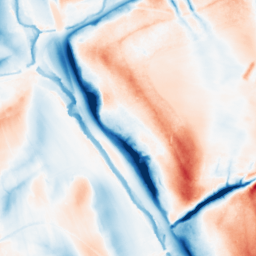
Category: classical
Decomposition family: gaussian_anisotropic
Decomposition parameters: sigma_x: 20
sigma_y: 2
Upsampling method: cubic_mitchell
Upsampling parameters: scale: 2
Upsampling scale: 2